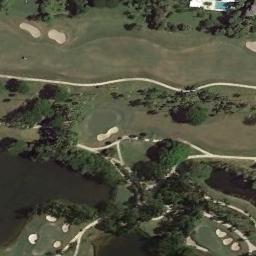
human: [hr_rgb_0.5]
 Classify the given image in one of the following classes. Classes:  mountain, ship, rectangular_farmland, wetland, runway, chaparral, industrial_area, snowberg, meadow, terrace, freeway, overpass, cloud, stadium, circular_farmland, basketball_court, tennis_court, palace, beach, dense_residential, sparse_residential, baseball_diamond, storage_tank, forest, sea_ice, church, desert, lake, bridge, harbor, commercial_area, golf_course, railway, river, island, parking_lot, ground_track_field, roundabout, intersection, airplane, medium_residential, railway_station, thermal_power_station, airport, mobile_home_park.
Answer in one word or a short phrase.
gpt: golf_course